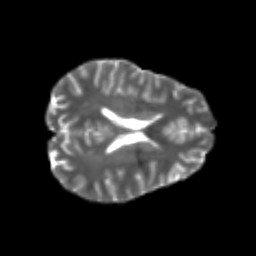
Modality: T2w
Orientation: axial
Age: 25
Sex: male
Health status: healthy
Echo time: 0.074 s